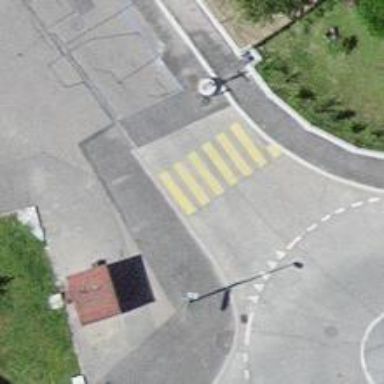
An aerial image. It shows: Uncontrolled zebra crossing.